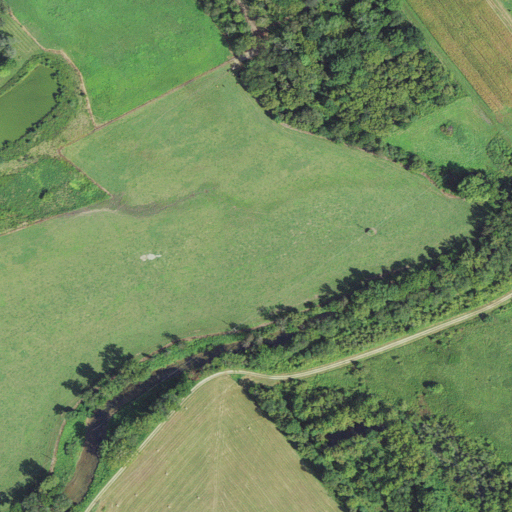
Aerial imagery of valley in North Carolina named Happy Valley containing pasture, cultivated crops, deciduous forest, woody wetlands, and shrub